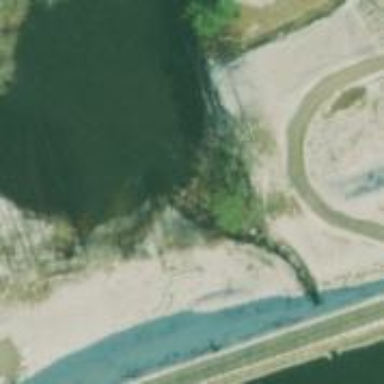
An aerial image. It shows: Dam across waterway.